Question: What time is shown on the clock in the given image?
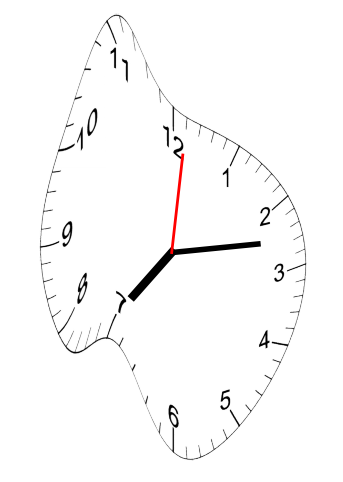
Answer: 07:13:01